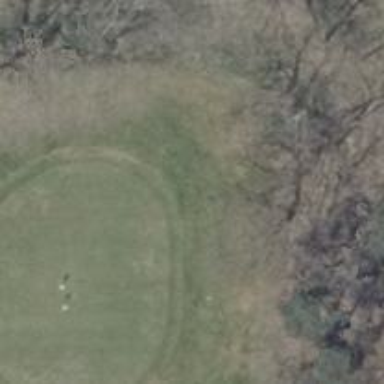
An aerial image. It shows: Golf green.